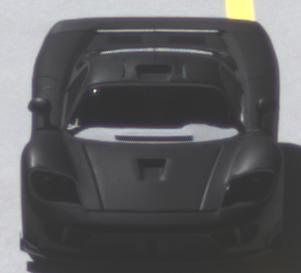
Make: Saleen
Model: S7
Detailed model: -
Model produced from: 2000
Model produced until: 2008
Doors: 2
Color: black
Road condition: dry road
Daytime: midday
Contrast: high contrast